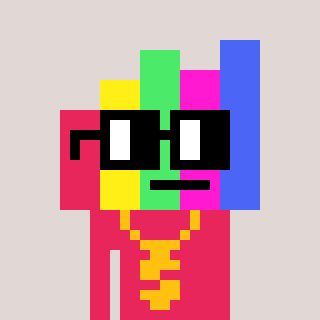
a pixel art character with square black glasses, a bar chart-shaped head and a redpinkish-colored body on a warm background